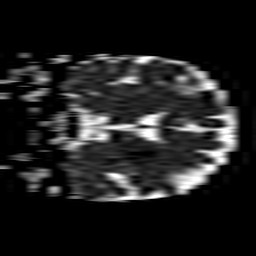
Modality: ADC
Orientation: coronal
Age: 72
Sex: female
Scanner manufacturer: philips
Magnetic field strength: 1.5 T
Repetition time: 3.393 s
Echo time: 0.06922 s